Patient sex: M
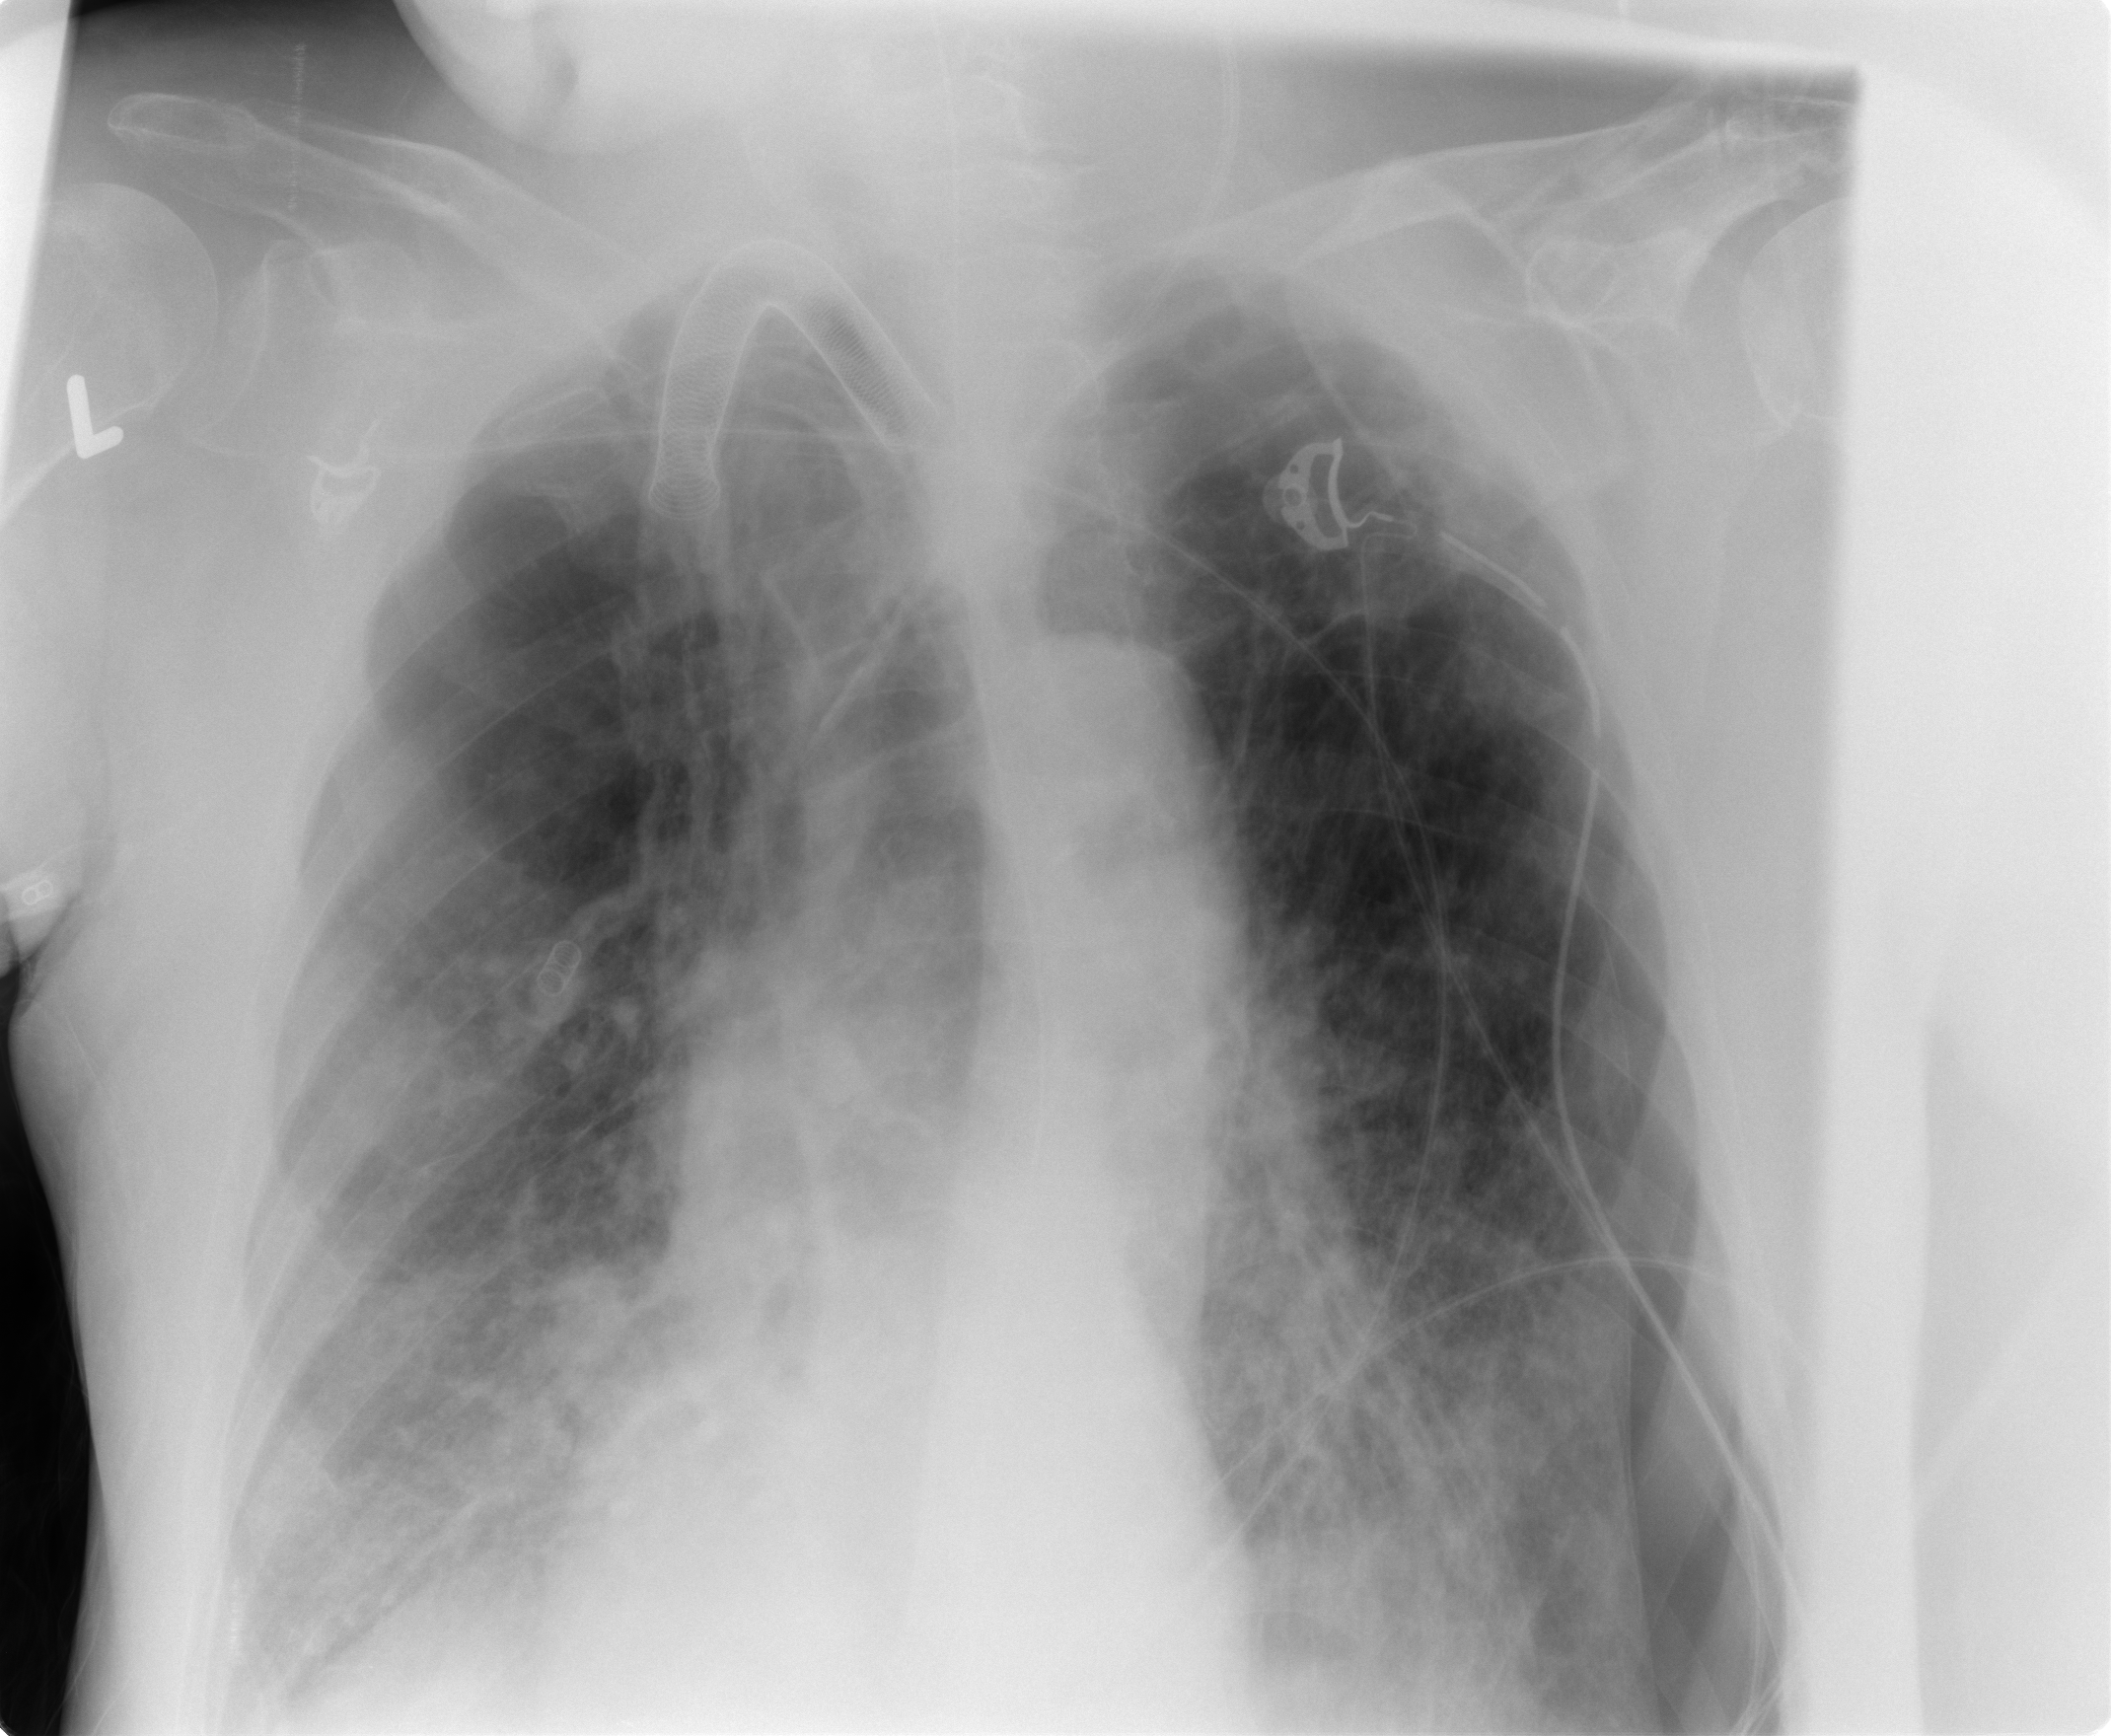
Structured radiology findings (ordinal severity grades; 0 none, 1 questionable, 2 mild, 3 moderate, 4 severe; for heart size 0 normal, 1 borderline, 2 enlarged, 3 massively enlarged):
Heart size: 0
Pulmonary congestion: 0
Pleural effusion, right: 2
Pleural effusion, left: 2
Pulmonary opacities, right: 2
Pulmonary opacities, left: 2
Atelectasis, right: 2
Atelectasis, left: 3